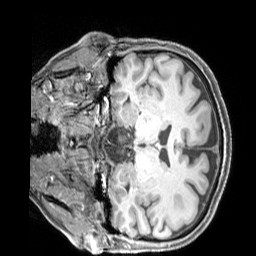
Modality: T1w
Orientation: coronal
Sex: female
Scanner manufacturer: siemens
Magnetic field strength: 3 T
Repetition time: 2.3 s
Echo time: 0.00226 s